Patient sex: F
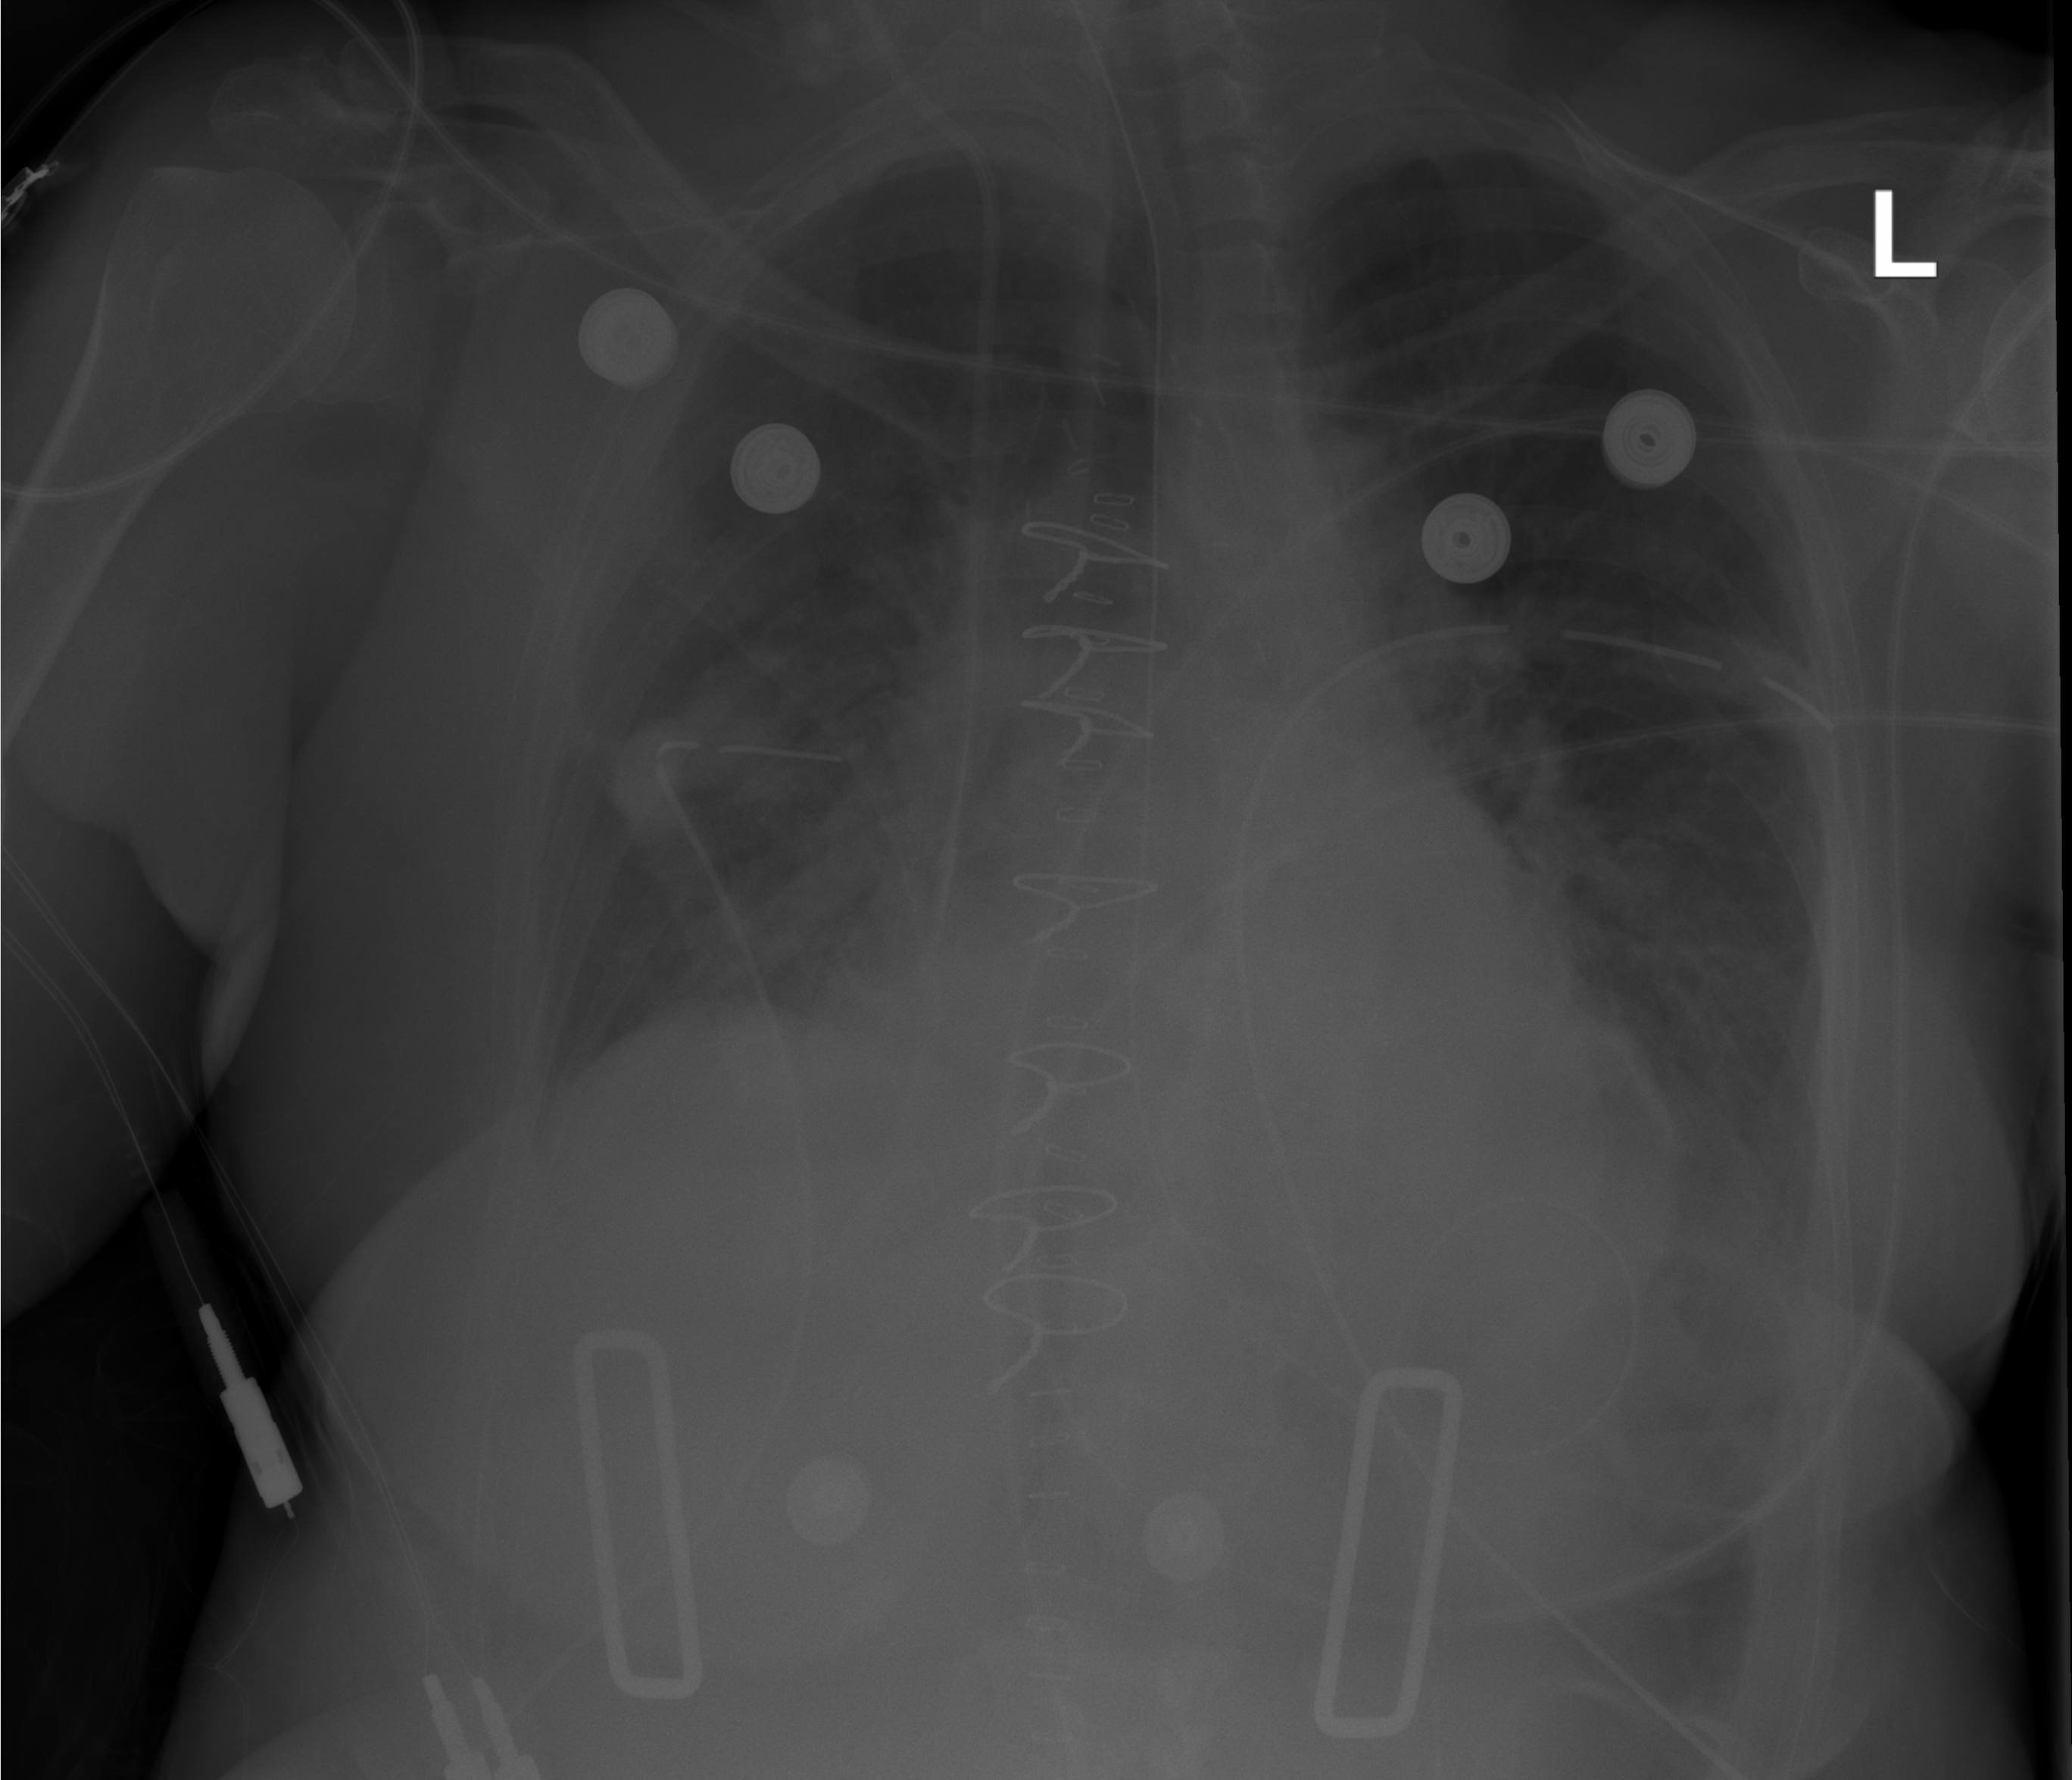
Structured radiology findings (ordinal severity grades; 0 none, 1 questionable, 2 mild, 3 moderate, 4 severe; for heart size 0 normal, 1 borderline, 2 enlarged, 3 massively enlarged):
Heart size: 2
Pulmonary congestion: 0
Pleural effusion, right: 2
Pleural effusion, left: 2
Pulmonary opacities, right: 2
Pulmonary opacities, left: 2
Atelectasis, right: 2
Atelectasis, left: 2